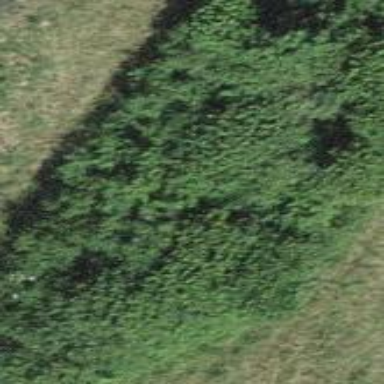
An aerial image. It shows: Forest area.